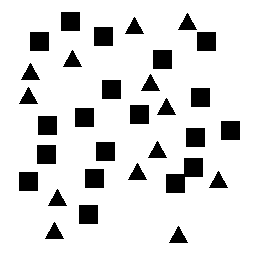
Squares: 19
Triangles: 13
Stars: 0
Total shapes: 32